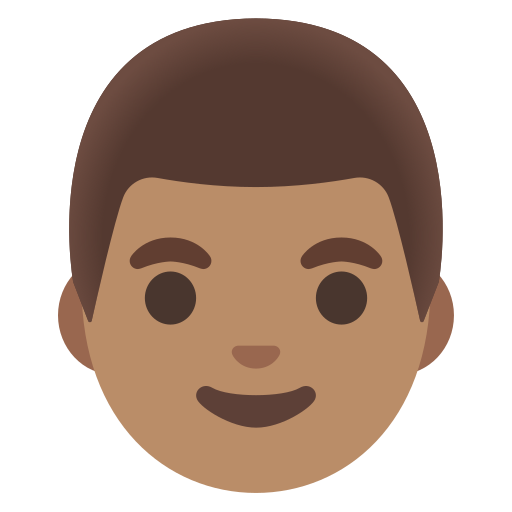
Emoji: 👨🏽